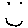
Label: smiley face